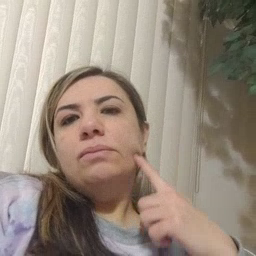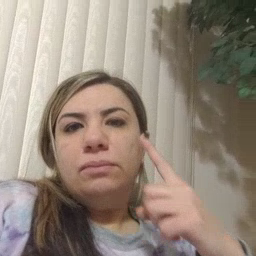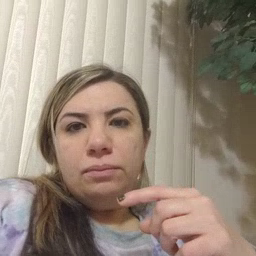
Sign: chin